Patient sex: M
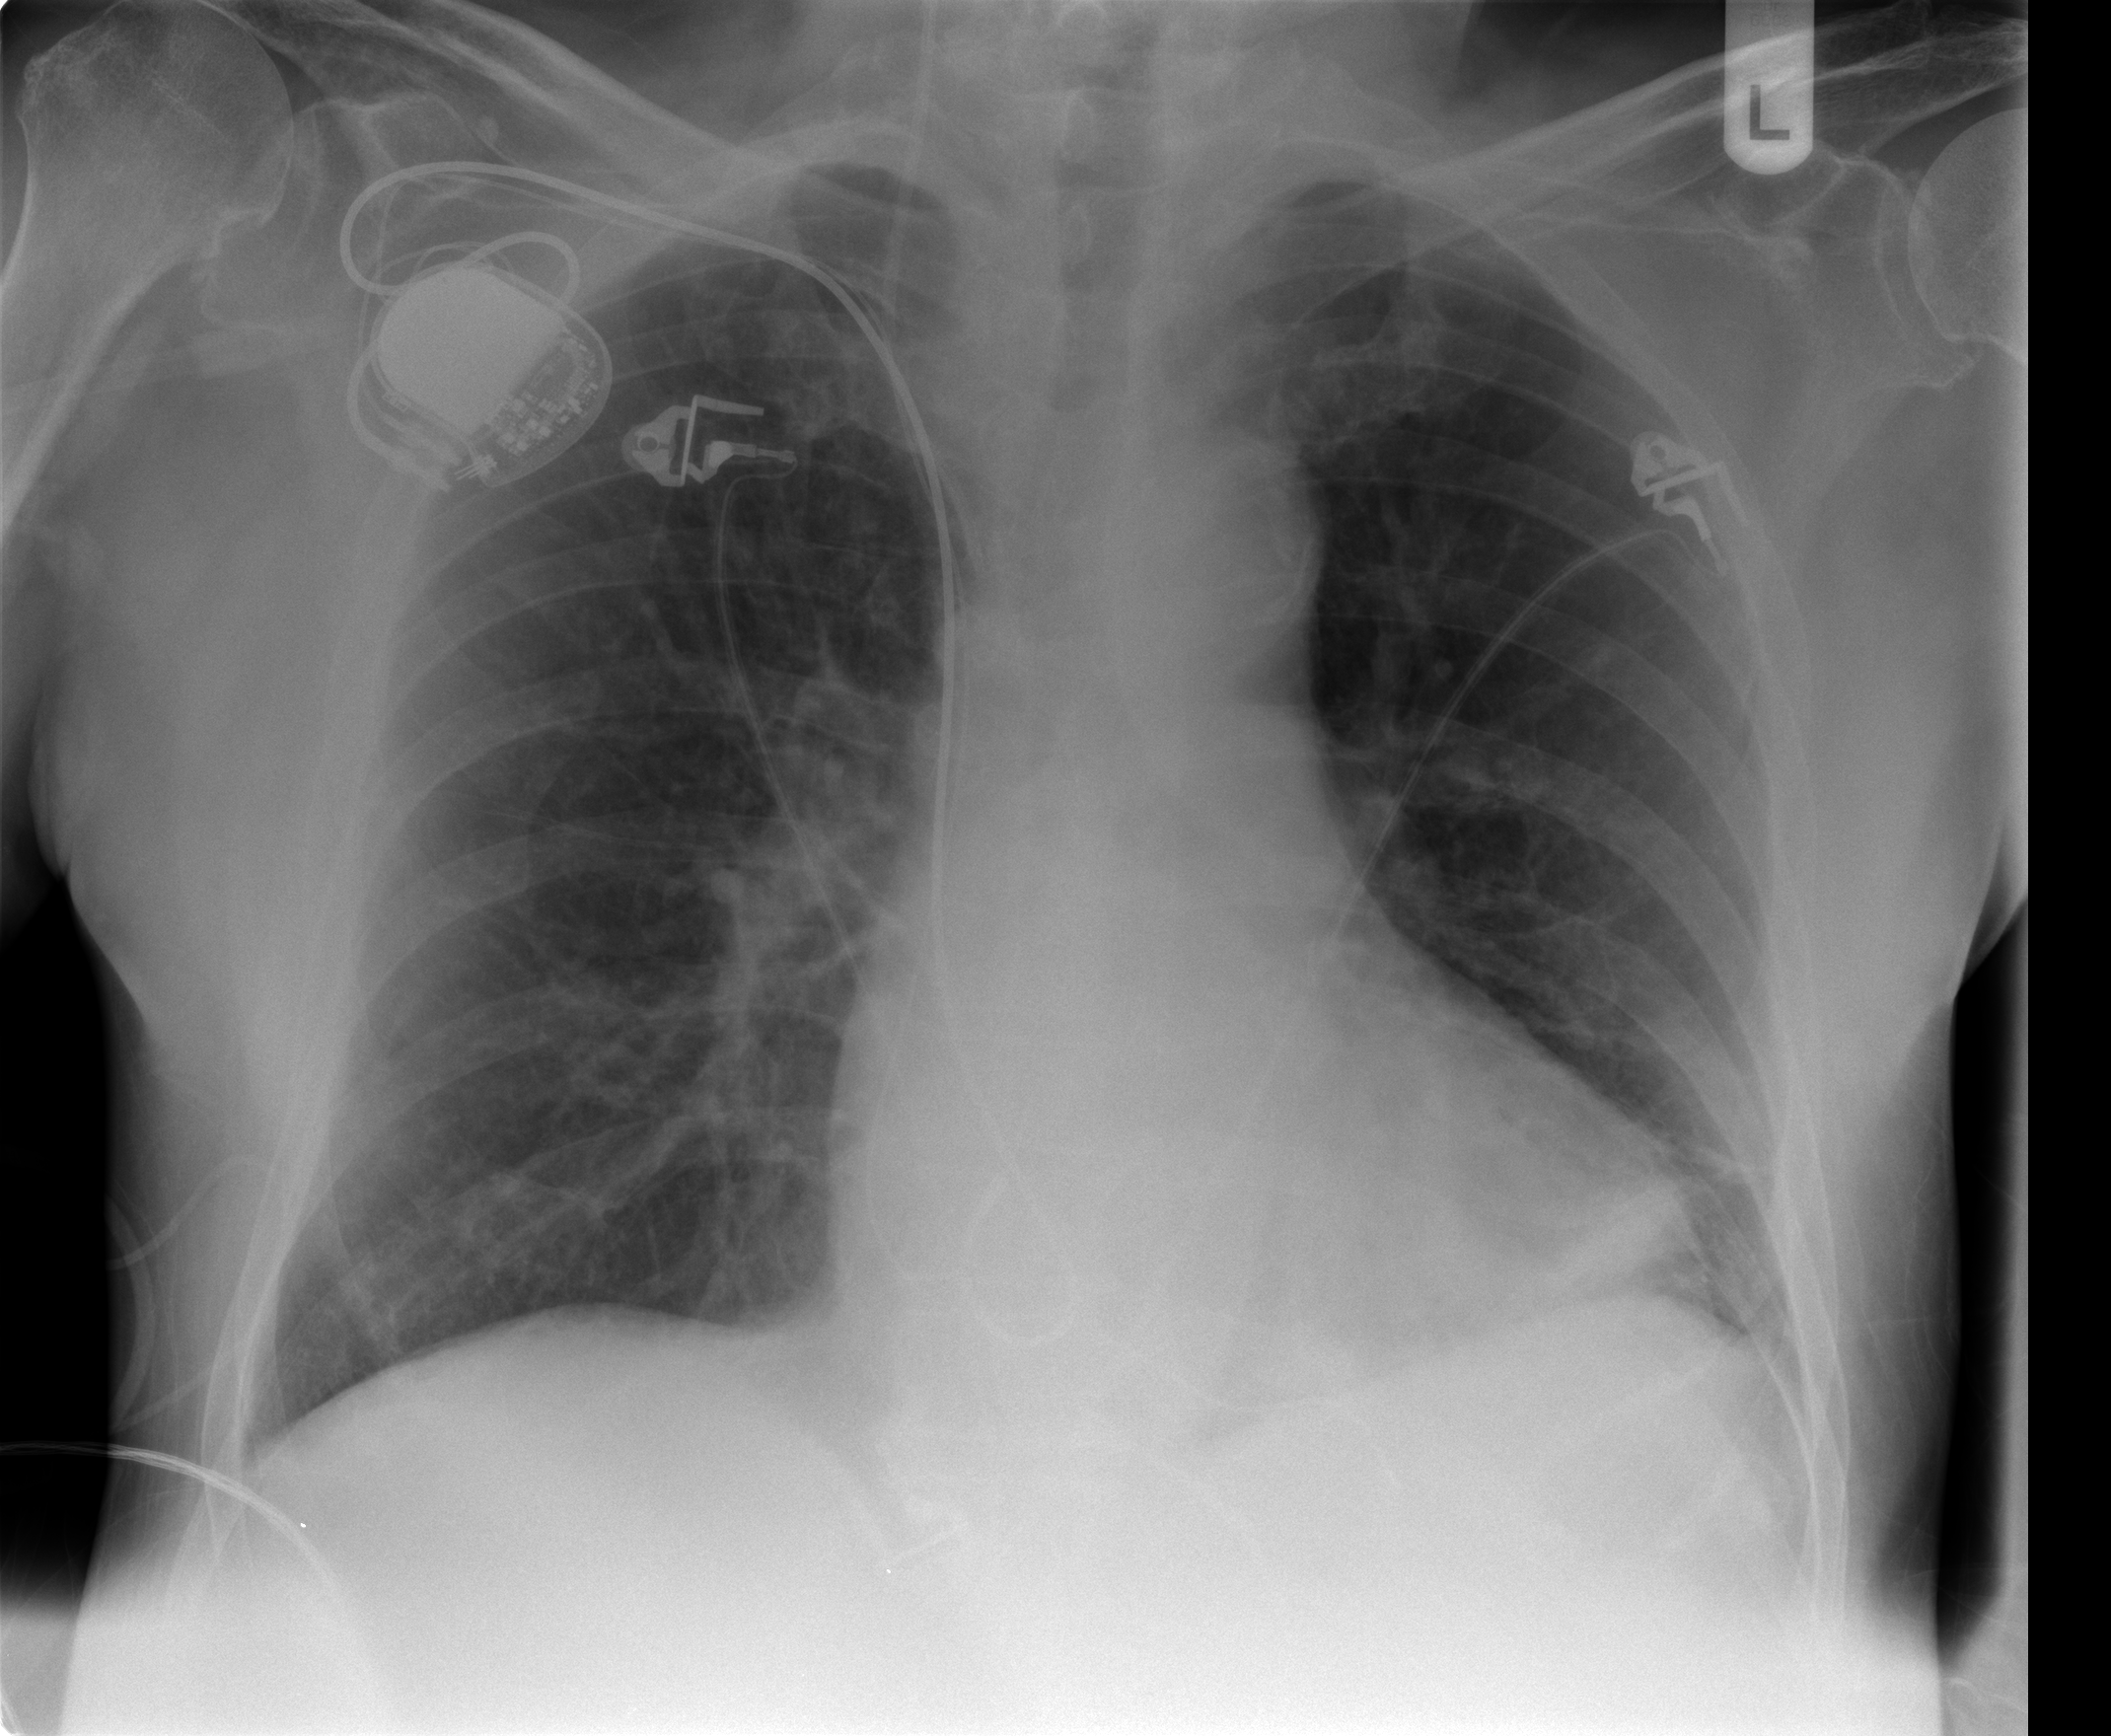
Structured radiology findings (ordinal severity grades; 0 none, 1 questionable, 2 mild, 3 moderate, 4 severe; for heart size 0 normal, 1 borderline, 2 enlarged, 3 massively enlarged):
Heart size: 1
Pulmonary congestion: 1
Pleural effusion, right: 0
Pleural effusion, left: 0
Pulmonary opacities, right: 0
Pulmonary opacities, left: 2
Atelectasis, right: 2
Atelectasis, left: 2